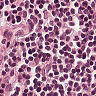
Metastatic tissue present: no